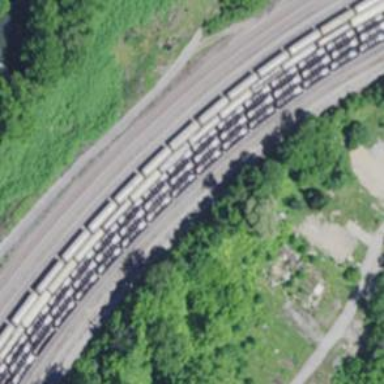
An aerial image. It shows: Rail spur service.